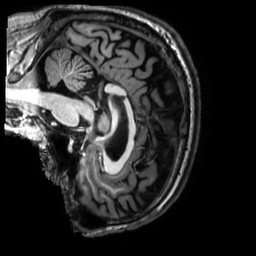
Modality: T1w
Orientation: sagittal
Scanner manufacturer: philips
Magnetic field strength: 3 T
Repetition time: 0.0096 s
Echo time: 0.0046 s